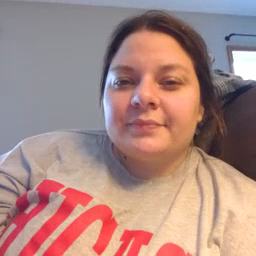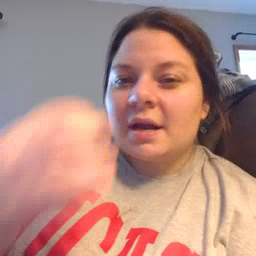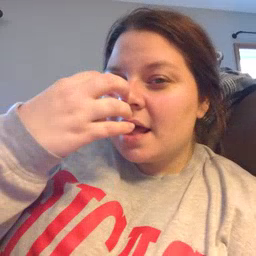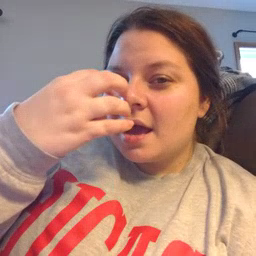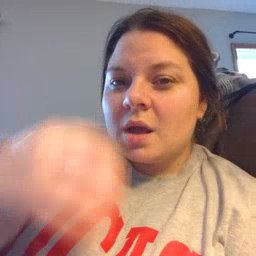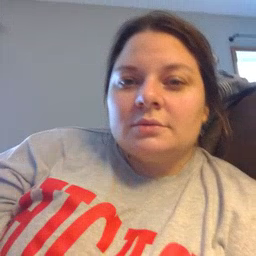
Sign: clown